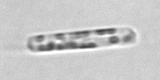
Label: Dactyliosolen_fragilissimus